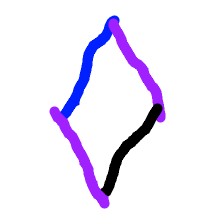
Shape: rhombus